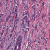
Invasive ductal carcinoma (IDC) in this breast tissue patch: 1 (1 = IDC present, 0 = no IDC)